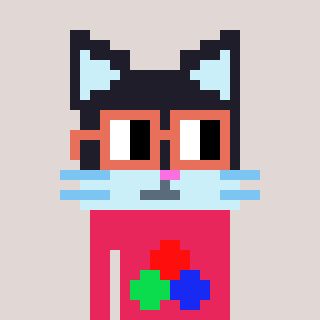
a pixel art character with square orange glasses, a cat-shaped head and a redpinkish-colored body on a warm background